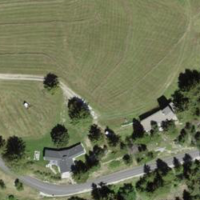
EUNIS habitat code: 23
Species observed at this site:
Cyanistes caeruleus
Gypaetus barbatus
Lophophanes cristatus
Dendrocopos major
Delichon urbicum
Turdus viscivorus
Fringilla coelebs
Buteo buteo
Spinus spinus
Turdus merula
Columba palumbus
Parus major
Erithacus rubecula
Aquila chrysaetos
Milvus milvus
Pica pica
Certhia familiaris
Phoenicurus ochruros
Garrulus glandarius
Nucifraga caryocatactes
Falco tinnunculus
Picus viridis
Corvus corax
Accipiter nisus
Ficedula hypoleuca
Periparus ater